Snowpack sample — Buffalo Mountain, Silverthorne, Colorado, USA (1/25/25, 10:11 AM MST)
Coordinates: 39.6222, -106.1139
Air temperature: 22 °F
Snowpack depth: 110 cm
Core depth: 20 cm
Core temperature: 48.2 °F
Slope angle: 12°, slope face: 102°
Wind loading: high
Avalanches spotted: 0
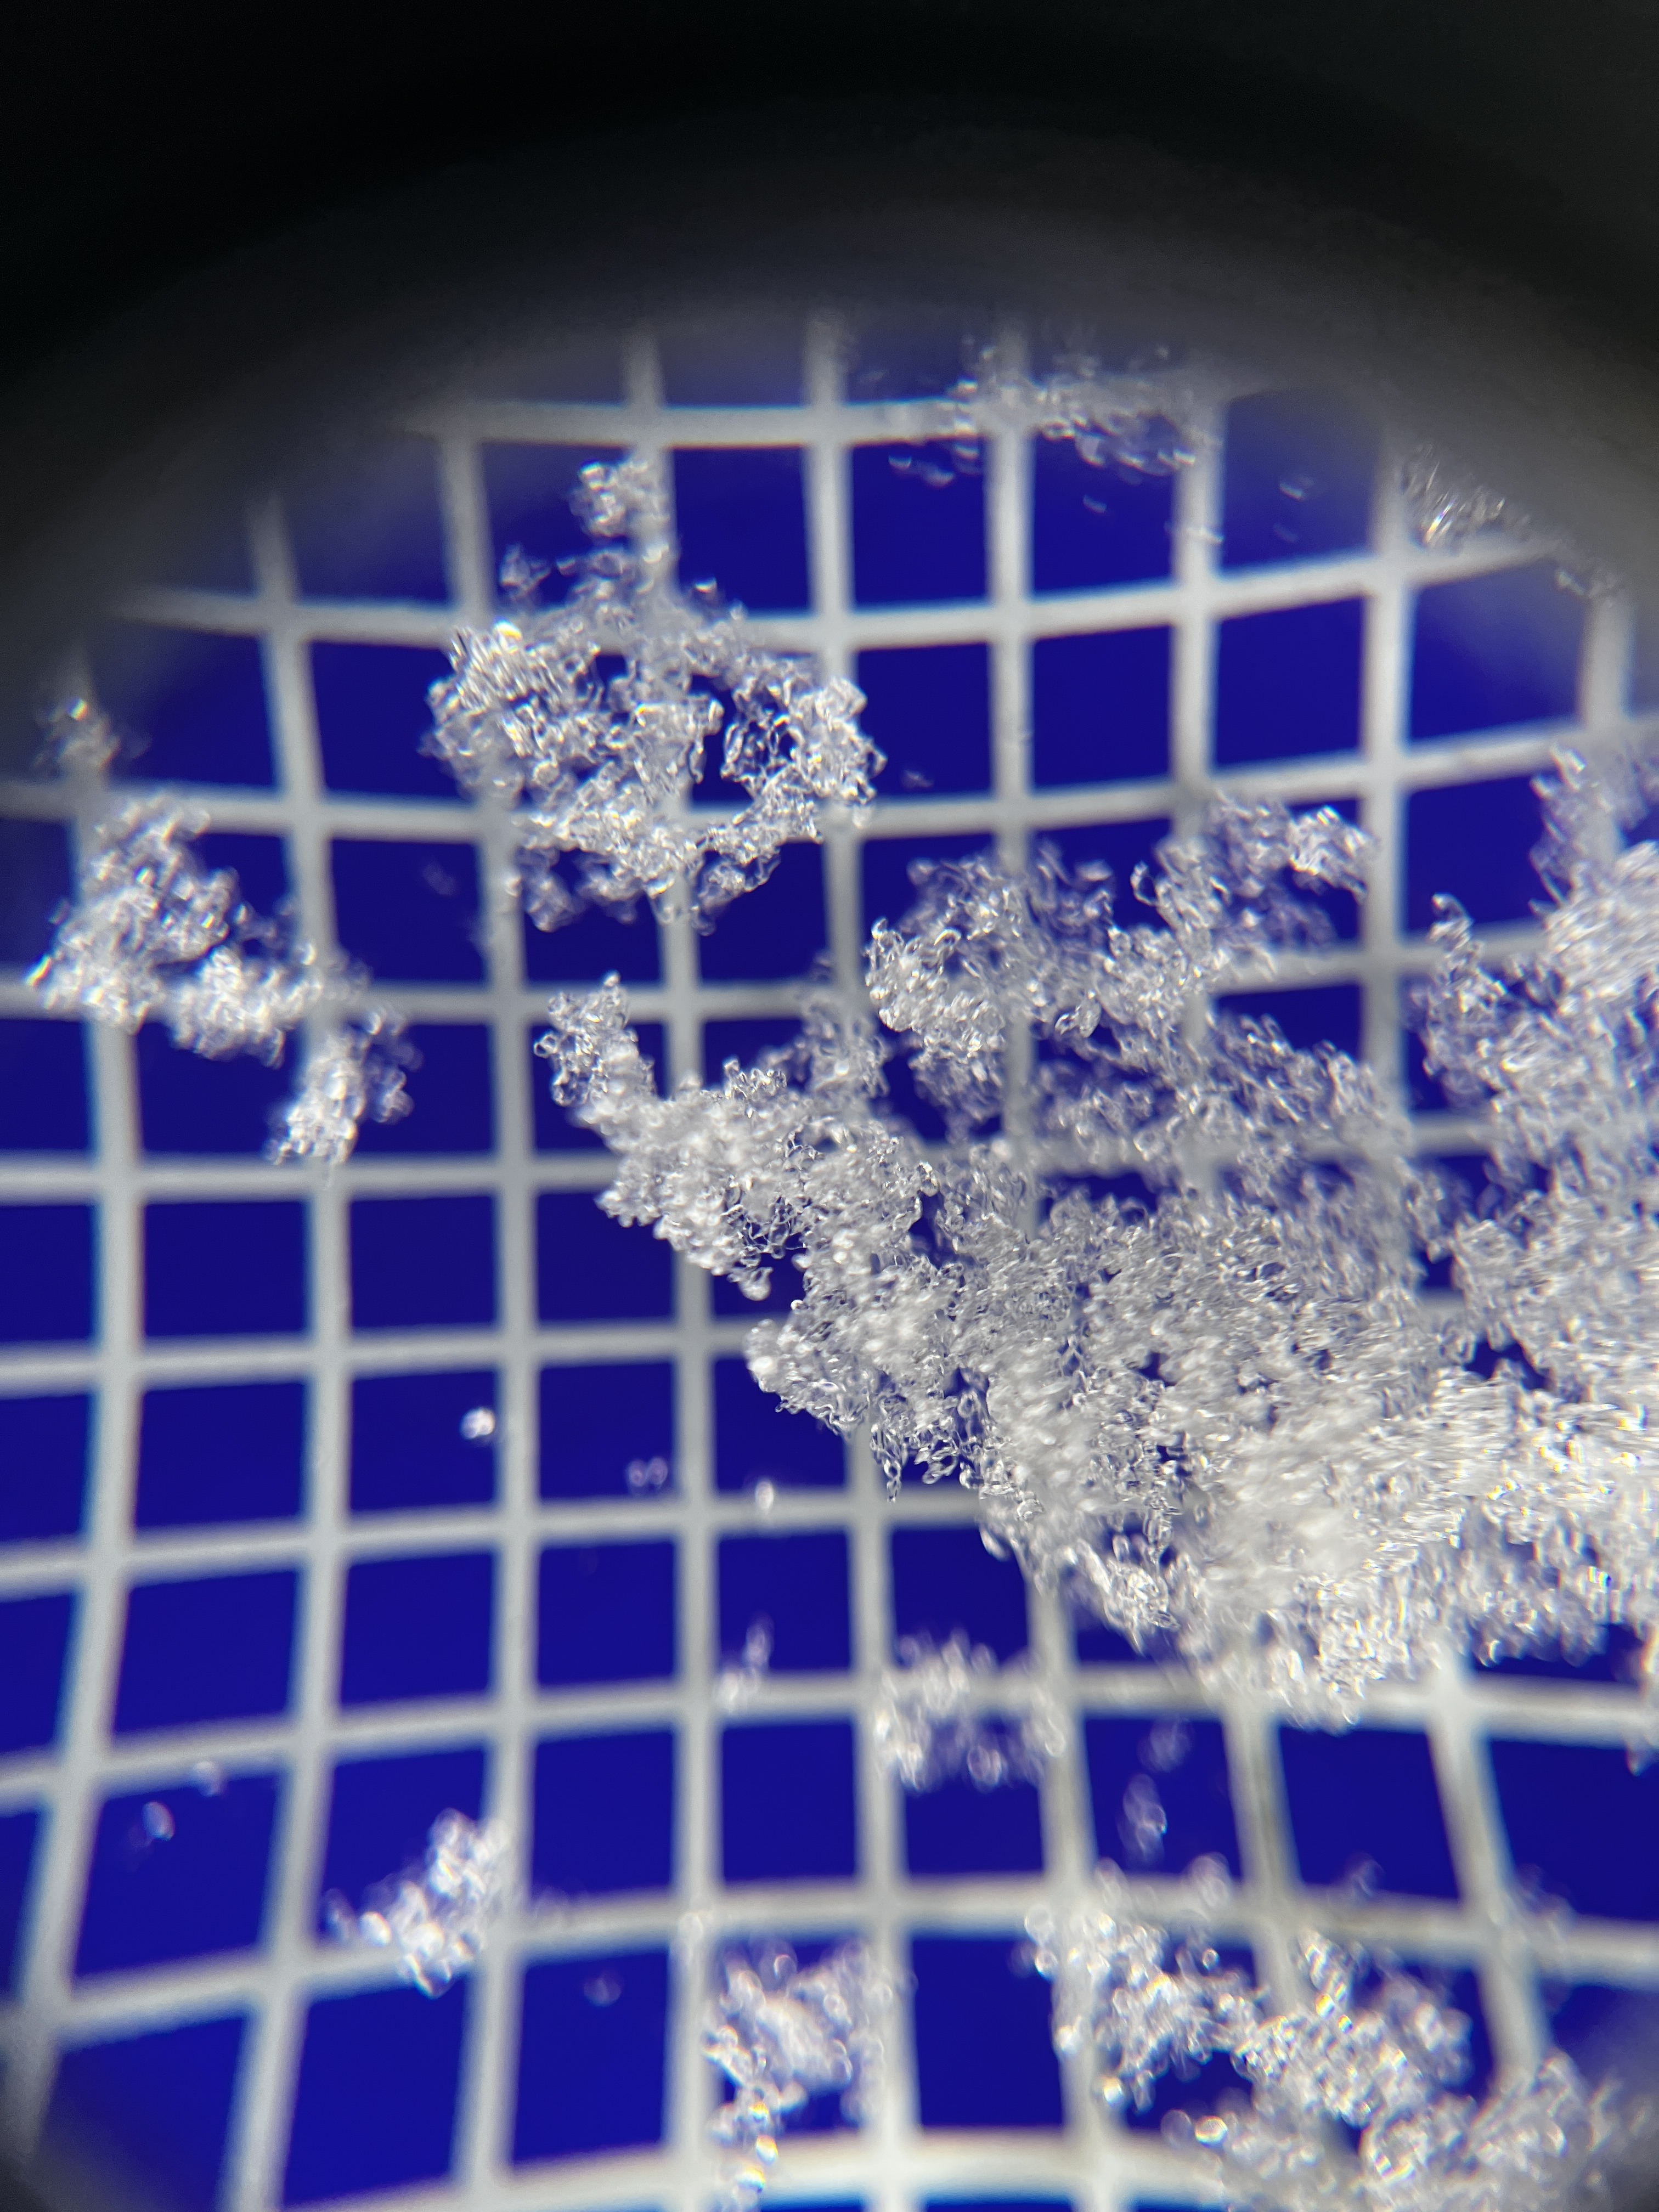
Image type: magnified_profile
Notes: No avalanches nearby, collected on the outskirts of a fire break 15 meters from the treeline, on way to Buffalo and Red Mountain